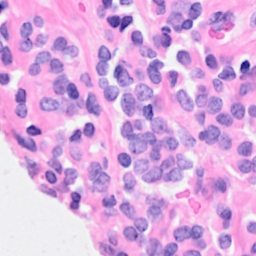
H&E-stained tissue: Breast